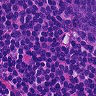
Metastatic tissue present: no